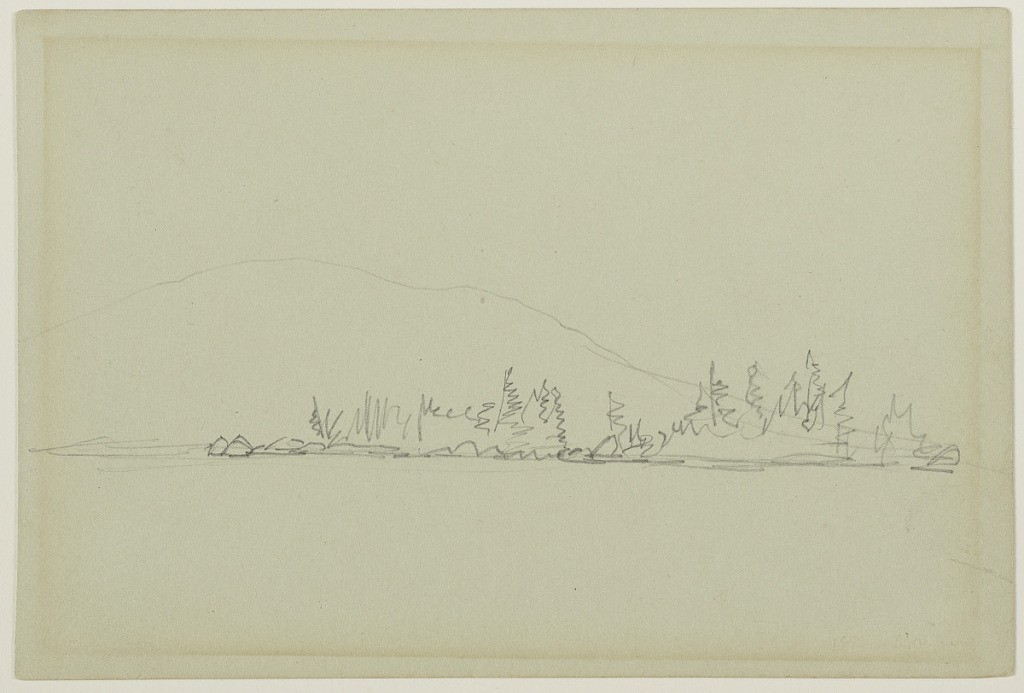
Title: Mountain beyond a Wooded Shore
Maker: Frederic Edwin Church, American, 1826–1900
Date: possibly 1856
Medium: Graphite on gray-green wove paper
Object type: Drawing
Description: Landscape sketch showing a view of a distant mountain beyond a lake with a wooded shoreline. The water's surface extends from the foreground the middle distance, where it encounters the opposite shoreline, covered in conifer trees. In the background, the contour of a round mountain is visible at center left and descends to the right.